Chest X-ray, PA view. Patient: 21 years old, sex M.
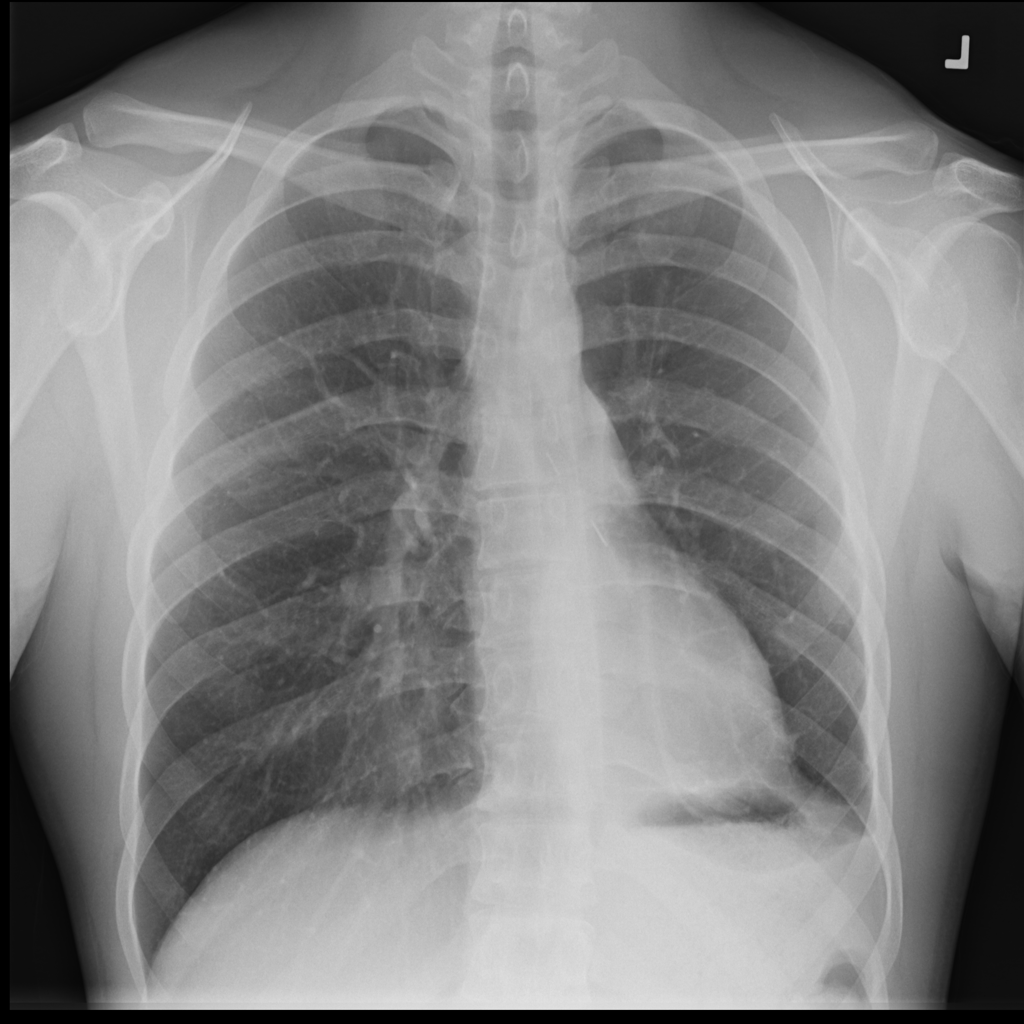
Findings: Mass, Pleural_Thickening